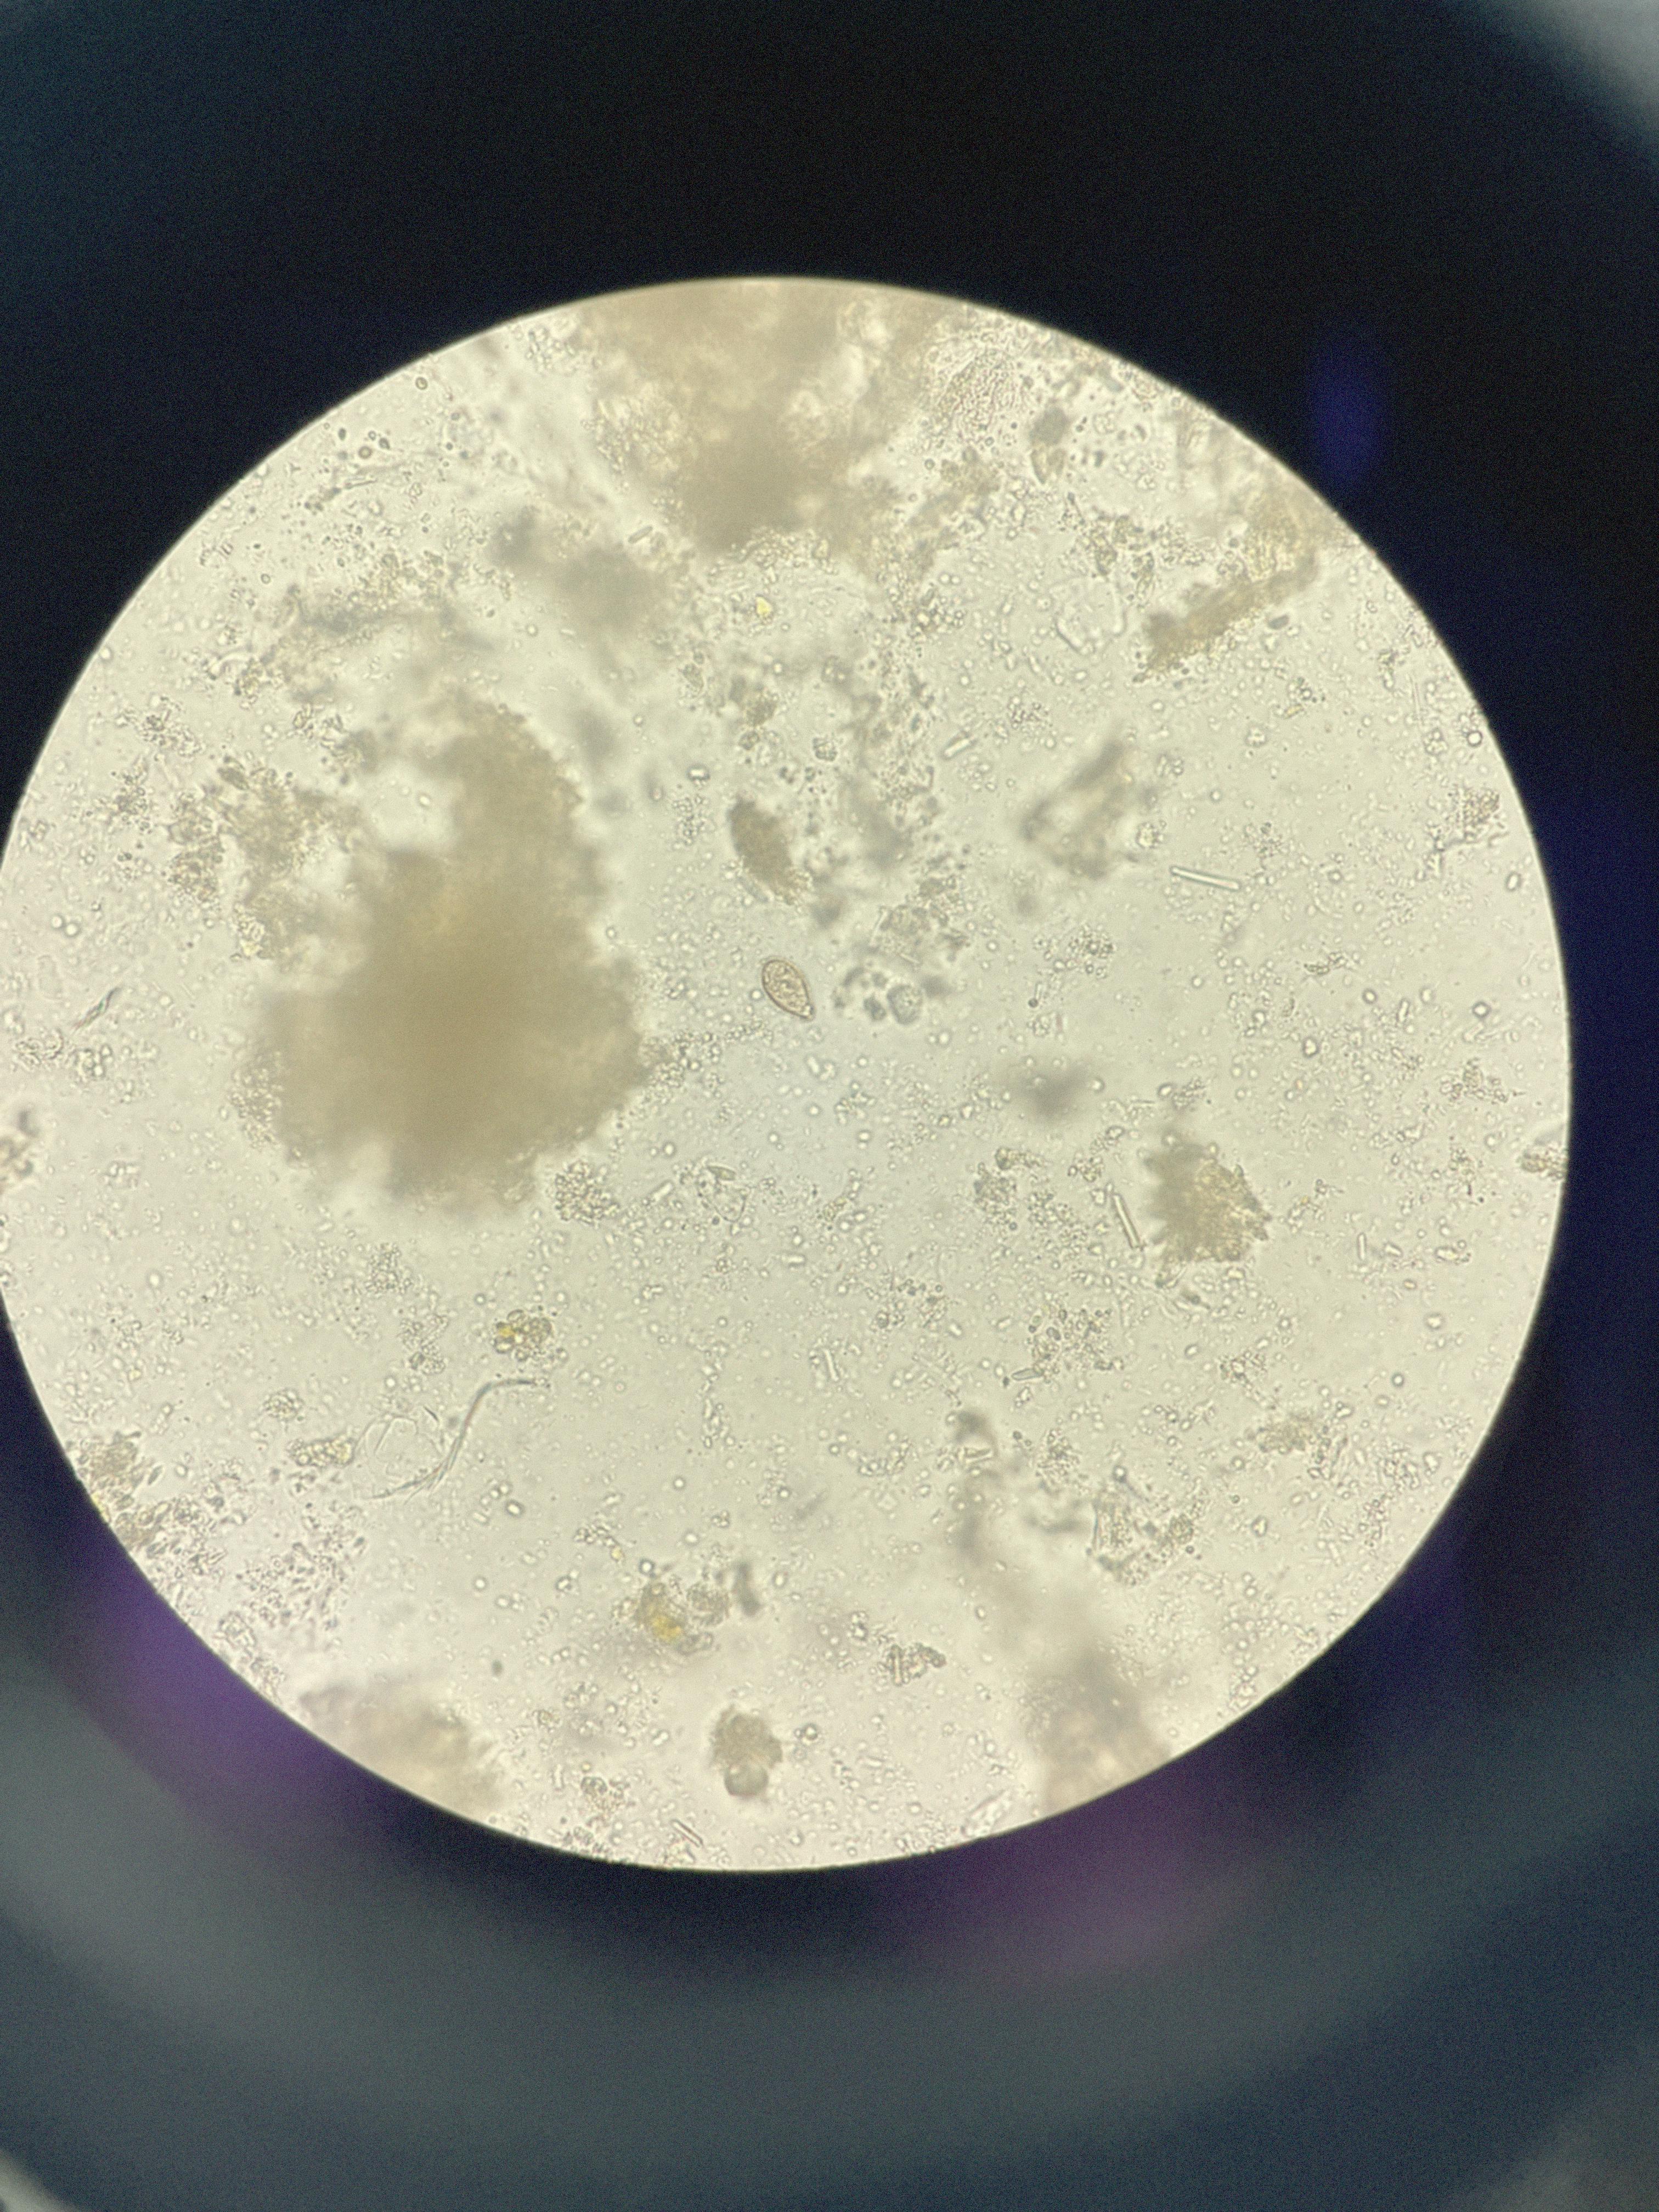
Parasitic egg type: Opisthorchis viverrine